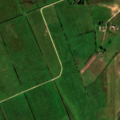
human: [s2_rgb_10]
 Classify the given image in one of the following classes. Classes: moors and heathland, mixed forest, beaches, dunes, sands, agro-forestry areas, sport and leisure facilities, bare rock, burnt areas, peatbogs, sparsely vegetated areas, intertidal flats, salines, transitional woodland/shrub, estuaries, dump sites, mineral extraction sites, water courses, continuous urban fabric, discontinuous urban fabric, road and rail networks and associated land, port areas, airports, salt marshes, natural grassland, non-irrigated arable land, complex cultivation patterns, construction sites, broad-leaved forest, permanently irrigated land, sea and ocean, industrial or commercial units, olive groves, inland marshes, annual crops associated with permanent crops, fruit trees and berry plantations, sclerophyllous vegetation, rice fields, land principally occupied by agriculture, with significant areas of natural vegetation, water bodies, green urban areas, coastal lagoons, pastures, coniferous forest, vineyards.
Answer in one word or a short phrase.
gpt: non-irrigated arable land, pastures, complex cultivation patterns